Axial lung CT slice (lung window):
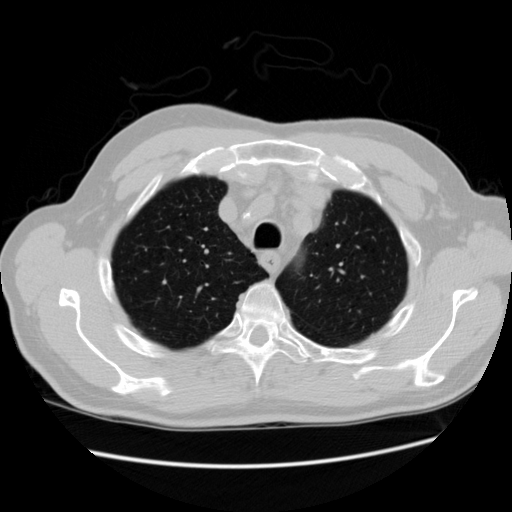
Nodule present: no